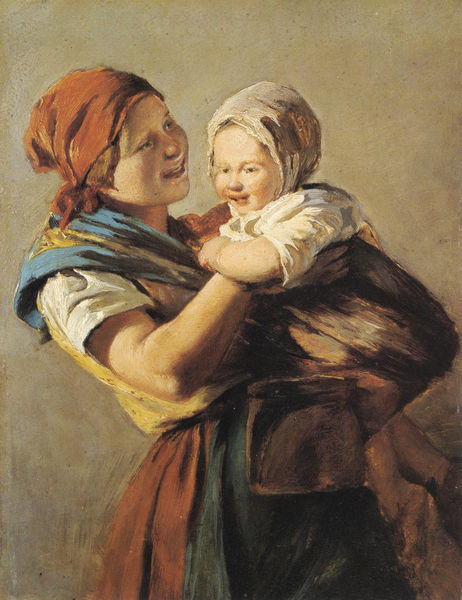
Titel: Junge Mutter mit ihrem Kinde (Studie zur "Klostersuppe")
Künstler: Ferdinand Georg Waldmüller
Standort: Österreich
Institution: Privatbesitz
Schlagwörter: blau, dunkel, gemälde, hand, kopf, nackt, schatten, weiß, gelb, grob, grün, menschen, mädchen, ocker, sitzen, braun, bunt, ellbogen, frau, hell, hintergrund, kleid, kleider, köpfe, licht, mund, nase, schwarz, stirn, blick, rot, tuch, beige, haube, rock, gesichter, hemd, jung, mütze, wand, arm, arme, augen, barock, bluse, falten, gesicht, halten, inkarnat, mensch, tragen, ärmel, bildnis, holland, niederlande, portrait, porträt, öl, sonne, haare, realismus, stoff, familie, kind, mutter, kinn, lippen, bauern, genre, kinder, krug, beine, lächeln, schürze, topf, füße, hintern, magd, wangen, liebe, zwei, bäuerin, klein, baby, ölgemälde, einfach, kopftuch, kraft, halstuch, weste, freude, geschwister, lachen, spiel, hängen, offen, zigeuner, amme, heiter, hauben, kinderfrau, tasche, kleinkind, schultertuch, muskel, brauntöne, rotbraun, bürgerlich, pinselstriche, zugewandt, fröhlich, balu, geöffnet, stupsnase, beschützen, bäuerlich, säugling, bauersfrau, armbeuge, bauernbild, fürsorge, glücklich, peripher, tragetuch, arn, umgebunden, blkau